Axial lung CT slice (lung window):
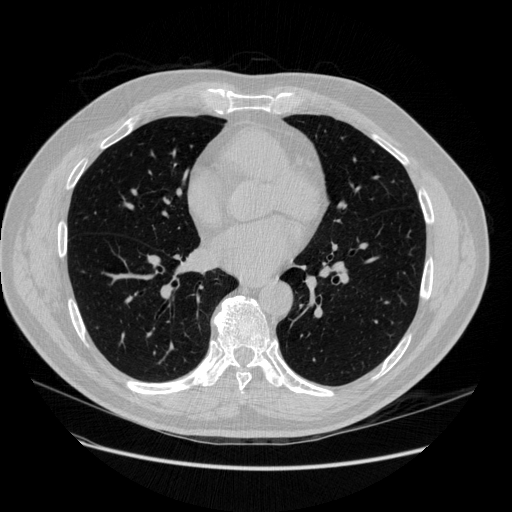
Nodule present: no